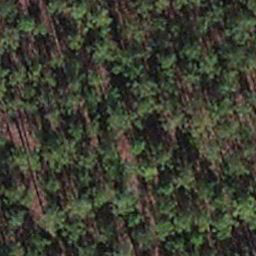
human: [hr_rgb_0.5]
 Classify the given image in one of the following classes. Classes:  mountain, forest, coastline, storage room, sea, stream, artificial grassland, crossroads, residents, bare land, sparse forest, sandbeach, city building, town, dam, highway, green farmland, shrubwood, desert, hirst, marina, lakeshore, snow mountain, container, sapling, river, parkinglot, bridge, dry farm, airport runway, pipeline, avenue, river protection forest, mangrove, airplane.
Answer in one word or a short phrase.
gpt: sapling